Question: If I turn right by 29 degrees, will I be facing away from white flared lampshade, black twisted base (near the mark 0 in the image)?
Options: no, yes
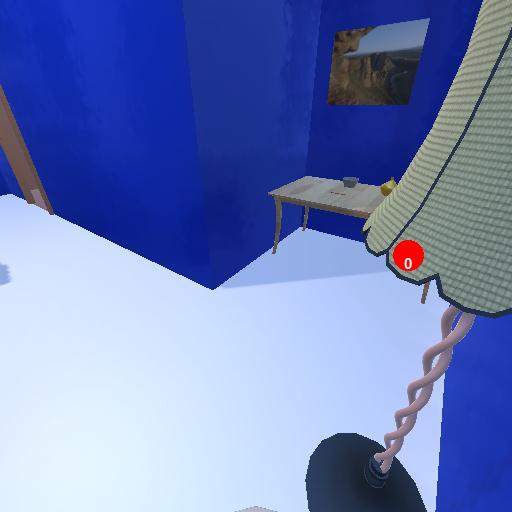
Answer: no